Question: What did I do wrong?
Here is an excerpt from my code:
'''
public void createPartControl(Composite parent) {
parent.setLayout(new FillLayout());
ScrolledComposite scrollBox = new ScrolledComposite(parent, SWT.V_SCROLL);
scrollBox.setExpandHorizontal(true);
mParent = new Composite(scrollBox, SWT.NONE);
scrollBox.setContent(mParent);
FormLayout layout = new FormLayout();
mParent.setLayout(layout);
// Adds a bunch of controls here
mParent.layout();
mParent.setSize(mParent.computeSize(SWT.DEFAULT, SWT.DEFAULT, true));
}
'''
...but it clips the last button:

bigbrother82: That didn't work.
SCdF: I tried your suggestion, and now the scrollbars are gone. I need to work some more on that.
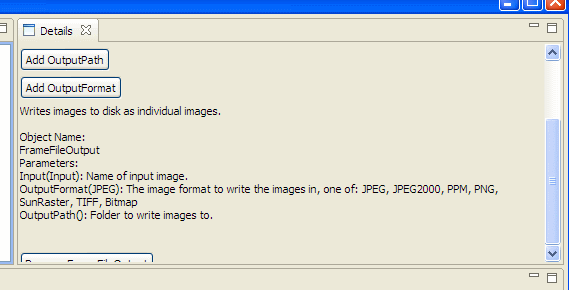
Answer: This is a common hurdle when using 'ScrolledComposite'. When it gets so small that the scroll bar must be shown, the client control has to shrink horizontally to make room for the scroll bar. This has the side effect of making some labels wrap lines, which moved the following controls farther down, which increased the minimum height needed by the content composite.
You need to listen for width changes on the content composite ('mParent'), compute the minimum height again given the new content width, and call 'setMinHeight()' on the scrolled composite with new height.
'''
public void createPartControl(Composite parent) {
parent.setLayout(new FillLayout());
ScrolledComposite scrollBox = new ScrolledComposite(parent, SWT.V_SCROLL);
scrollBox.setExpandHorizontal(true);
scrollBox.setExpandVertical(true);
// Using 0 here ensures the horizontal scroll bar will never appear. If
// you want the horizontal bar to appear at some threshold (say 100
// pixels) then send that value instead.
scrollBox.setMinWidth(0);
mParent = new Composite(scrollBox, SWT.NONE);
FormLayout layout = new FormLayout();
mParent.setLayout(layout);
// Adds a bunch of controls here
mParent.addListener(SWT.Resize, new Listener() {
int width = -1;
public void handleEvent(Event e) {
int newWidth = mParent.getSize().x;
if (newWidth != width) {
scrollBox.setMinHeight(mParent.computeSize(newWidth, SWT.DEFAULT).y);
width = newWidth;
}
}
}
// Wait until here to set content pane. This way the resize listener will
// fire when the scrolled composite first resizes mParent, which in turn
// computes the minimum height and calls setMinHeight()
scrollBox.setContent(mParent);
}
'''
In listening for size changes, note that we ignore any resize events where the width stays the same. This is because changes in the height of the content do not affect the height of the content, as long as the width is the same.